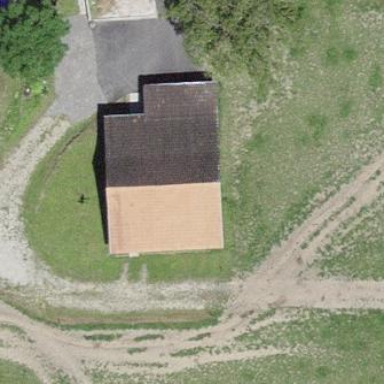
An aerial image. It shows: Barn.